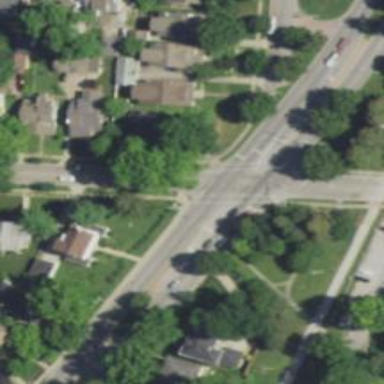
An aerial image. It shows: Road with dash markings.